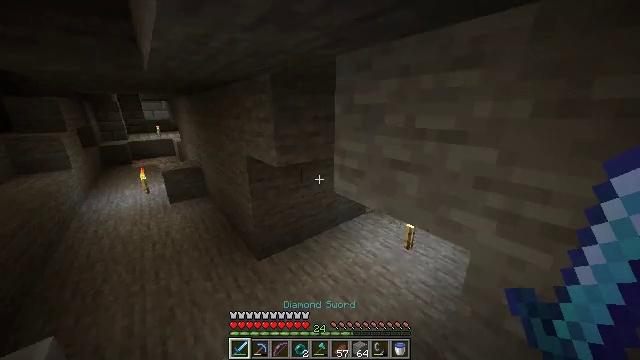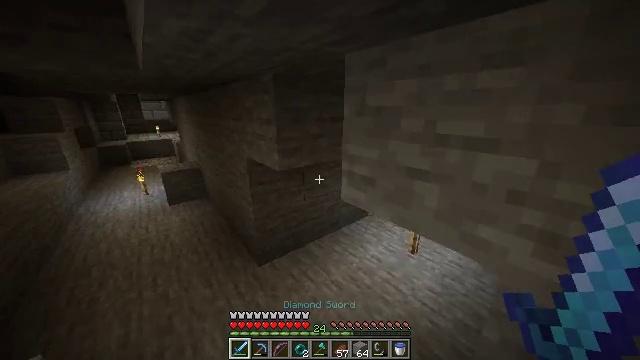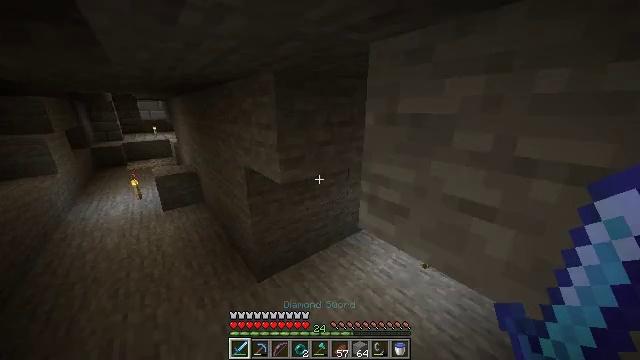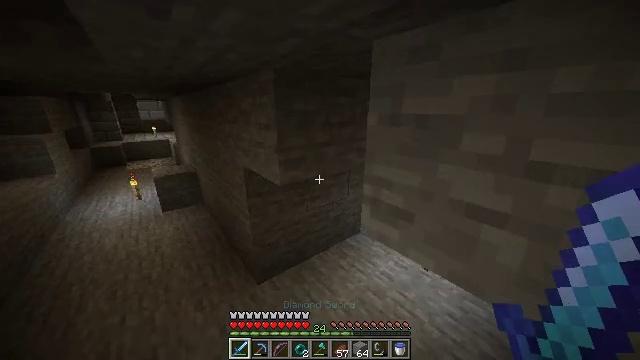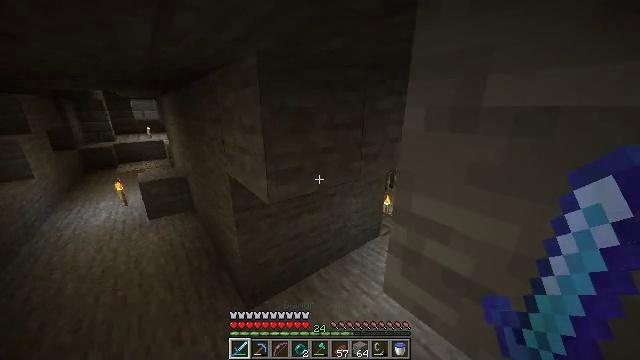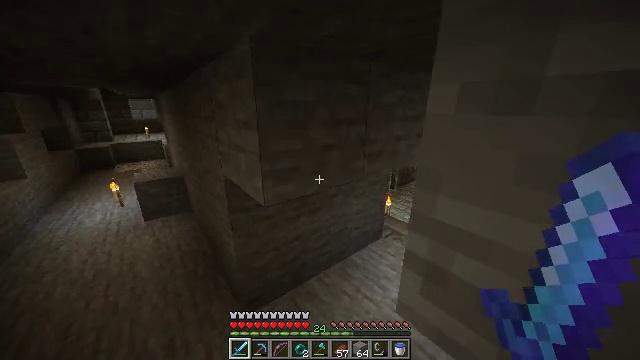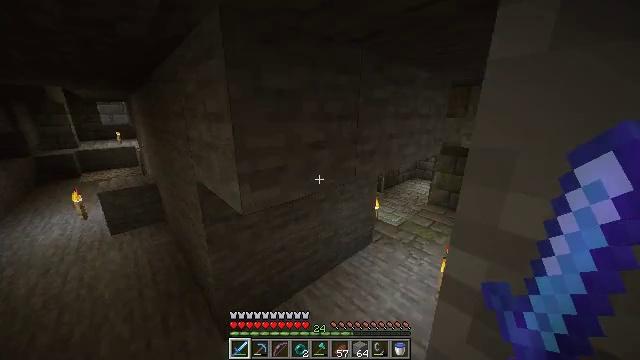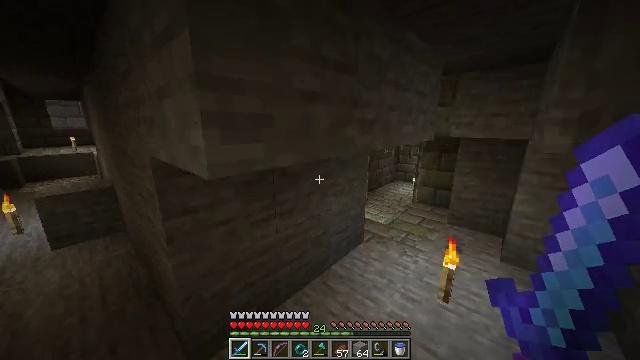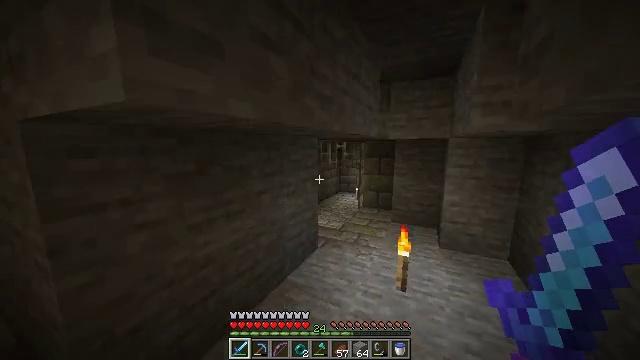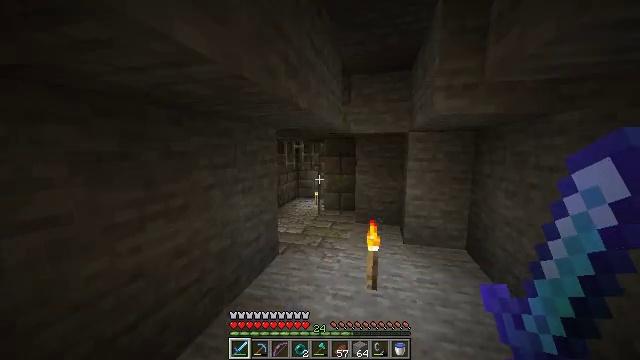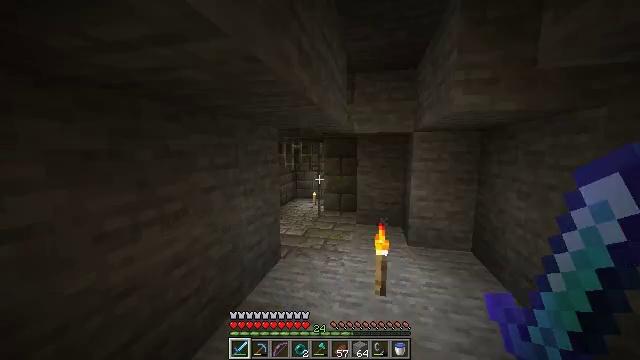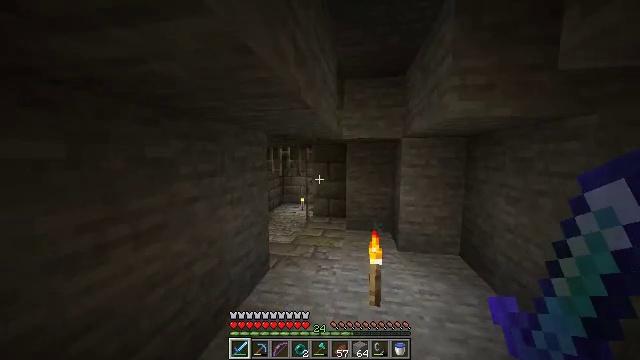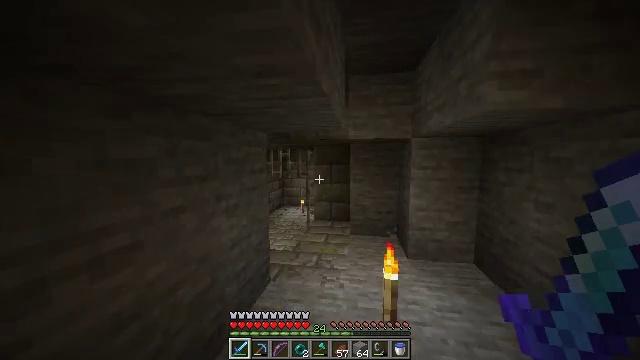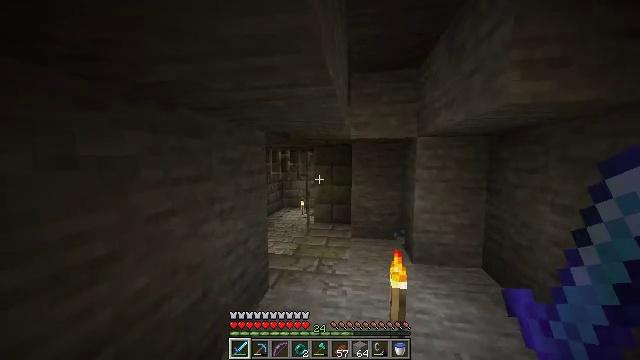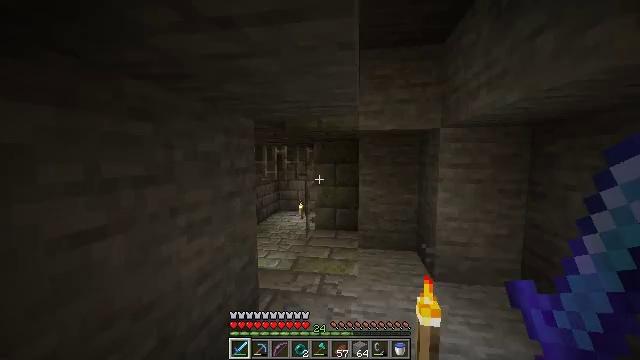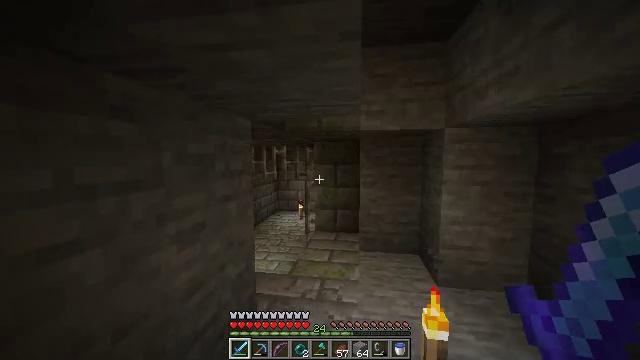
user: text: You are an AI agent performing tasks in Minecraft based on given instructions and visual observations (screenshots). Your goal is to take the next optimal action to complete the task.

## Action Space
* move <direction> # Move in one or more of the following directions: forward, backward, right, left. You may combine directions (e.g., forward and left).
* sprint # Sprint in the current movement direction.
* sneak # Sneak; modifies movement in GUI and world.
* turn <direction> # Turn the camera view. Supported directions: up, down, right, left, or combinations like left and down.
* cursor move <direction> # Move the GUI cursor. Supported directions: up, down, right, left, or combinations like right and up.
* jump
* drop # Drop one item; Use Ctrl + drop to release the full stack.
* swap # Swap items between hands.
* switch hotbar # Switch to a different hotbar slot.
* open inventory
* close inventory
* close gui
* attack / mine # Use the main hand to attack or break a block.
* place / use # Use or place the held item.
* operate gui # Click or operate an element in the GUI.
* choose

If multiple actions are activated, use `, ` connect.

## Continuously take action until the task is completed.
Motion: motion action
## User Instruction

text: Gather the iron door by mining it.
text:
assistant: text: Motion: move forward, sprint
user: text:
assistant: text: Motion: move forward, sprint
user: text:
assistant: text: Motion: move forward, sprint
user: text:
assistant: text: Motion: move forward, sprint
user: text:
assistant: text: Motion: move forward, sprint
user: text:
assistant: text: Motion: move forward, sprint, turn right and up
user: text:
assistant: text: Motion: move forward, sprint, turn right and up
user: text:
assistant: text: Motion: move forward, sprint, turn right and up
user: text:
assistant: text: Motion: move forward, sprint, turn right and up
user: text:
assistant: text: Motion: move forward, sprint, turn right
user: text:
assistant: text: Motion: move forward, sprint, turn right and up
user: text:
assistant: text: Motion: move forward, sprint
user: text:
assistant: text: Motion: move forward, sprint
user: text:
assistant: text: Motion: move forward, sprint
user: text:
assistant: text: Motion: move forward, sprint
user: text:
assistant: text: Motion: move forward, sprint
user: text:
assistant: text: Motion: move forward, sprint
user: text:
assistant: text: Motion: move forward, sprint
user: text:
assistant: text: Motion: move forward, sprint
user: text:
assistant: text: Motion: move forward, sprint
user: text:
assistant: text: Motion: move forward, sprint, turn left
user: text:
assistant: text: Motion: move forward, sprint
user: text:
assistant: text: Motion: move forward, sprint, turn left and down
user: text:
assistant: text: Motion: move forward, sprint, turn left and down
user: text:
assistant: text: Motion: move forward and move left, sprint, turn down
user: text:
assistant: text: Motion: move forward and move left, sprint
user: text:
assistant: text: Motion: move forward and move left, sprint, turn right and up
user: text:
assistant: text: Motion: move forward, sprint, turn right and up
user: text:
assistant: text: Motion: move forward, sprint, turn up
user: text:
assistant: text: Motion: move forward, sprint